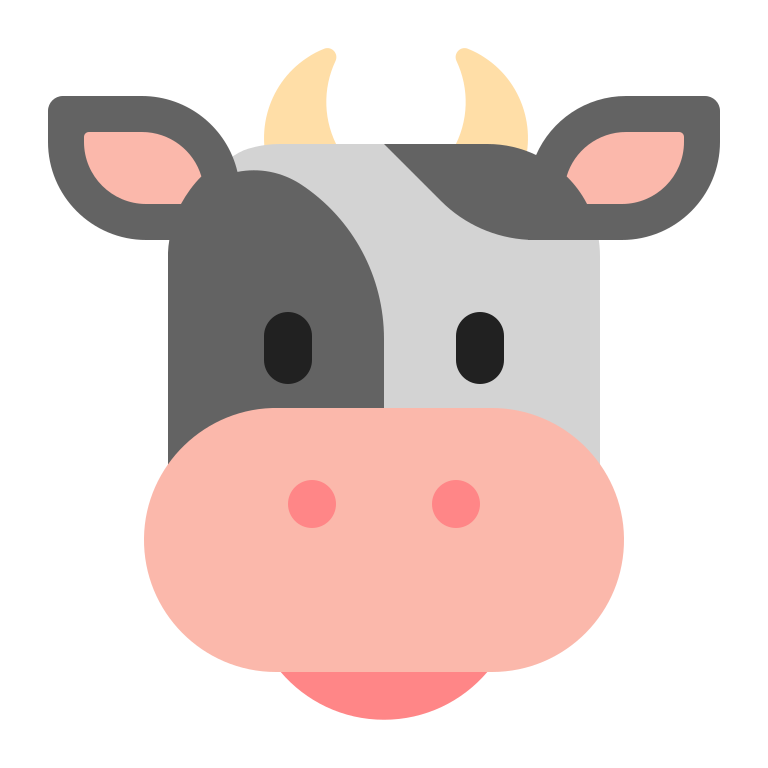
cow face flat